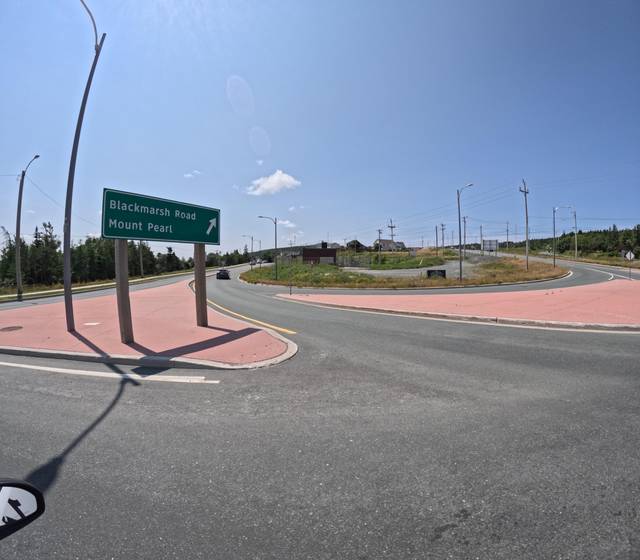
Region: Canada
Coordinates: 47.541, -52.766